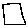
Label: square